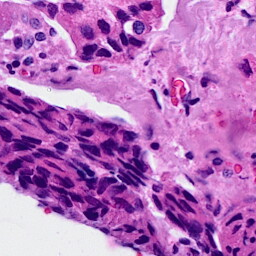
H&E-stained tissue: Breast